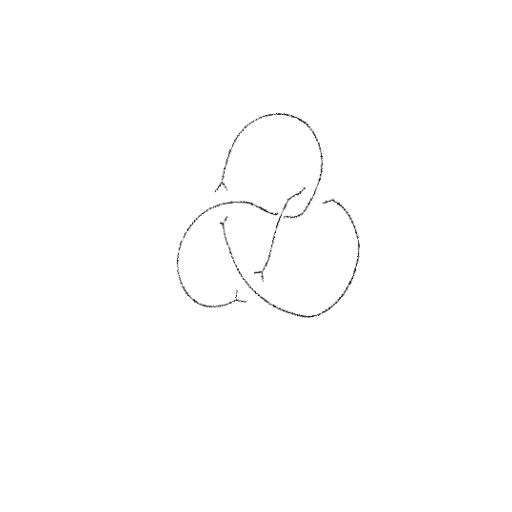
Crossing number: 4